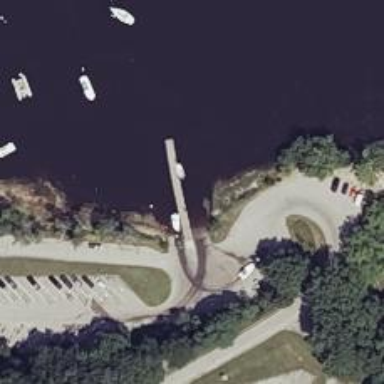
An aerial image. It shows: Slipway on leisure land.